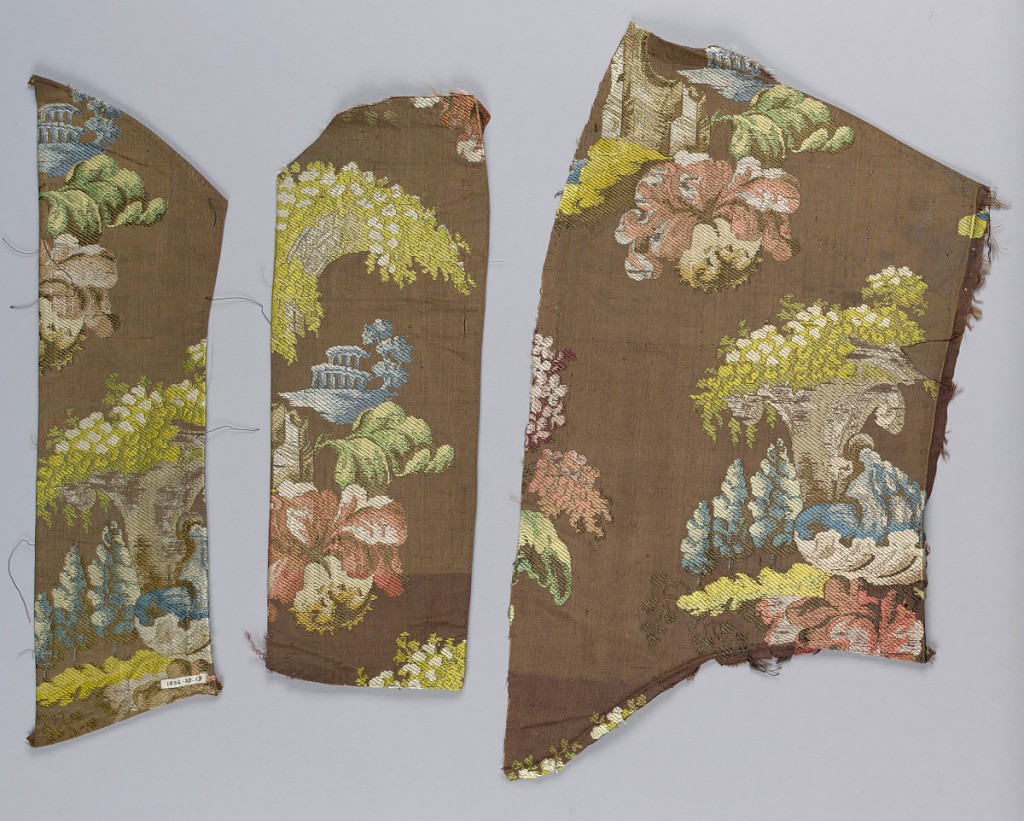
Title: Fragments
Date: ca. 1730
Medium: silk Technique: woven
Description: Brown horizontally ribbed ground with design of large-scale floral groups and small-scale castle, circular colonnade, and rocky formation with top heavily covered with foliage. Design brocaded in green, brown, white, ivory, taupe, blue, purple, rose, pink, red, yellow silks.